Question: I'm trying to draw 10 rectangles, but when I use 'g.DrawRectangle()' it is drawing a cross as shown below:

I'm creating Vertex objects that contain a getRectangle() function which returns a 'Rectangle' object for that vertex.
I was hoping to create these objects and show them as Rectangles on the 'pictureBox'.
'''
private System.Drawing.Graphics g;
private System.Drawing.Pen pen1 = new System.Drawing.Pen(Color.Blue, 2F);
public Form1()
{
InitializeComponent();
pictureBox.Dock = DockStyle.Fill;
pictureBox.BackColor = Color.White;
}
private void paintPictureBox(object sender, PaintEventArgs e)
{
// Draw the vertex on the screen
g = e.Graphics;
// Create new graph object
Graph newGraph = new Graph();
for (int i = 0; i <= 10; i++)
{
// Tried this code too, but it still shows the cross
//g.DrawRectangle(pen1, Rectangle(10,10,10,10);
g.DrawRectangle(pen1, newGraph.verteces[0,i].getRectangle());
}
}
'''
'''
class Vertex
{
public int locationX;
public int locationY;
public int height = 10;
public int width = 10;
// Empty overload constructor
public Vertex()
{
}
// Constructor for Vertex
public Vertex(int locX, int locY)
{
// Set the variables
this.locationX = locX;
this.locationY = locY;
}
public Rectangle getRectangle()
{
// Create a rectangle out of the vertex information
return new Rectangle(locationX, locationY, width, height);
}
}
'''
'''
class Graph
{
//verteces;
public Vertex[,] verteces = new Vertex[10, 10];
public Graph()
{
// Generate the graph, create the vertexs
for (int i = 0; i <= 10; i++)
{
// Create 10 Vertexes with different coordinates
verteces[0, i] = new Vertex(0, i);
}
}
}
'''
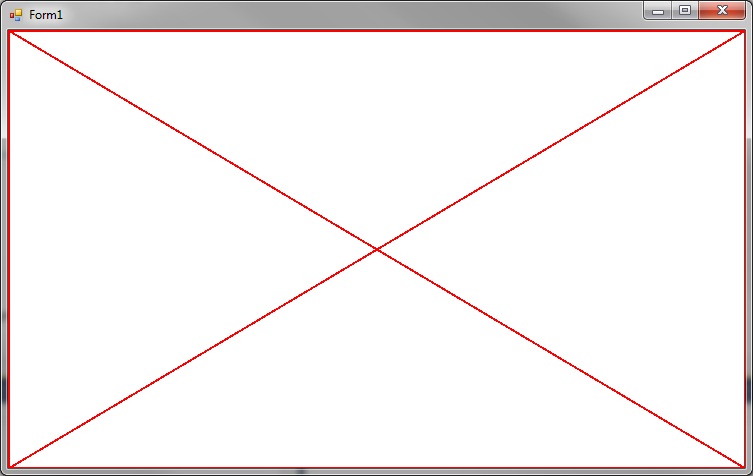
Answer: Looks like an exception in your draw loop
last call to:
'''
newGraph.verteces[0,i]
'''
fails with 'OutOfRangeException'
you shoul iterate not to 'i <= 10', but to 'i < 10'